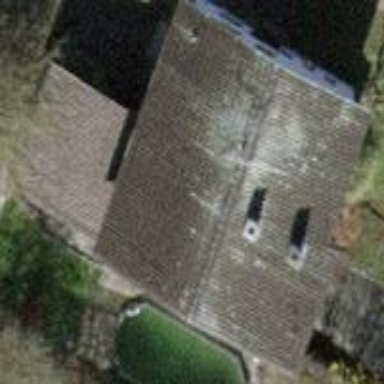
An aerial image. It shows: Detached building with gabled roof.